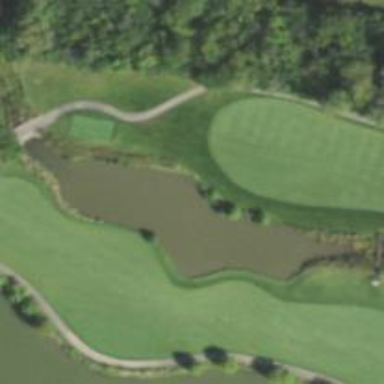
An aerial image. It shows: Water hazard on golf course.